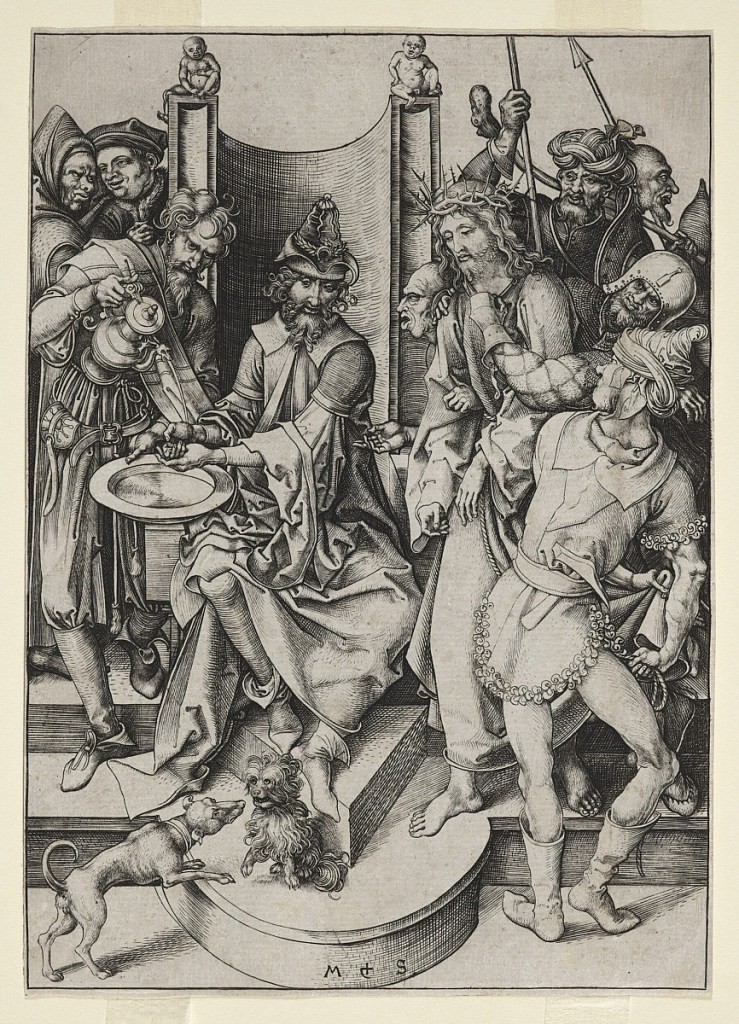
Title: Christ Before Pilate, from series The Passion of Christ
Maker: Martin Schongauer, German, 1450–1491
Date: ca. 1480
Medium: Engraving on cream laid paper
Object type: Print
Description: Christ is seen at right, wearing a crown of thorns, held by a group of soldiers. Pilate sits on his high chair, slightly to left of center, facing the viewer. He washes his hands in a basin held by his servant, at left. Two dogs in foreground.